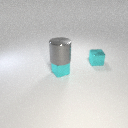
small cyan metal cube below large gray metal cylinder